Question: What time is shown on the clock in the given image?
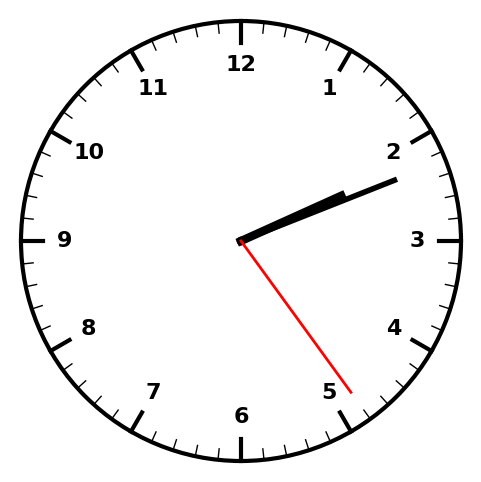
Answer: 02:11:24